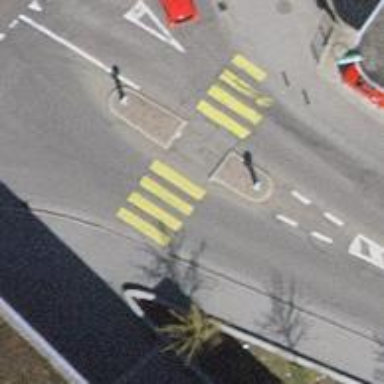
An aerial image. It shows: Uncontrolled zebra crossing on the road.